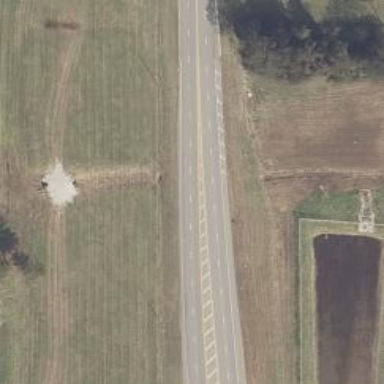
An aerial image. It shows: Asphalt road classified as trunk highway.